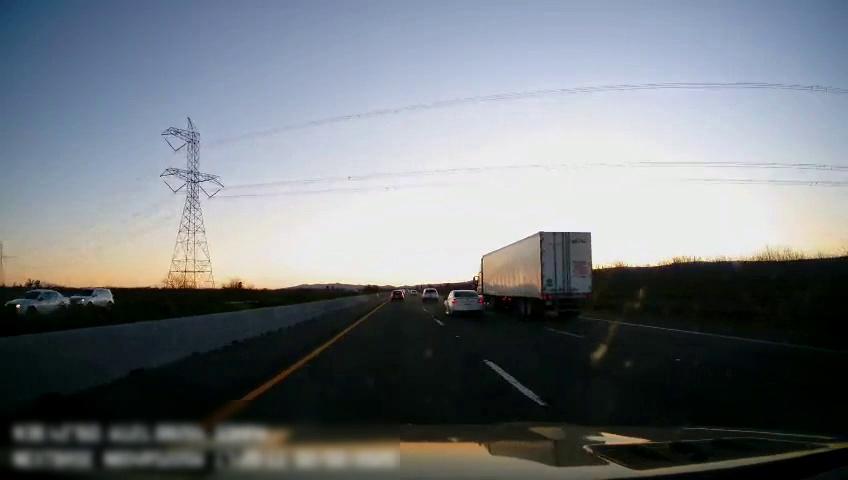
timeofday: Day
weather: Sunny
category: Drivable Space
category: Vehicles | Car
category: Vehicles | Truck
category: Vehicles | SUV
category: Vehicles | Car
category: Vehicles | SUV
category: Vehicles | SUV
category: Lanes | Current Lane
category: Lanes | Current Lane
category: Lanes | Alternate Lane
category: Lanes | Alternate Lane